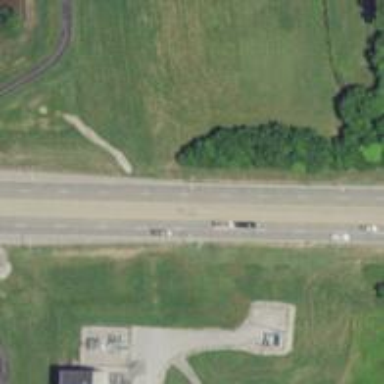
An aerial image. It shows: Asphalt road classified as primary highway with expressway characteristics.